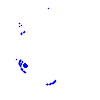
Particle: pion